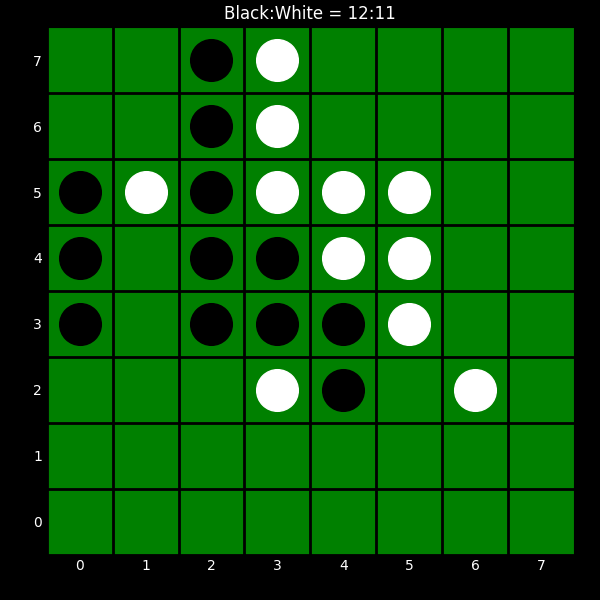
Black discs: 12
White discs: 11